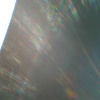
Label: sunburn